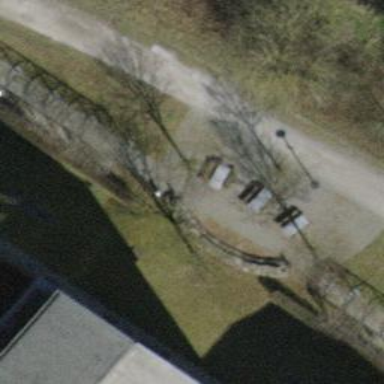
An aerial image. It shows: Picnic table located in leisure land area.